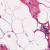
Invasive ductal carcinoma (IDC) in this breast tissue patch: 0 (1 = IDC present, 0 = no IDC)